Question: I set Qt Creator to <URL>:

I then tested it with this code:
'''
try {
throw std::runtime_error("error");
} catch (std::exception &e) {
qDebug("%s", e.what());
}
'''
But it didn't break on 'throw std::runtime_error("error");'. I'm using CDB, not GDB, <URL>.
There is <URL>, the debugger is CDB 6.2.9200.16384.
This is what I'm getting in the CDB log window (I made a diff between the CDB log with and without the breakpoint):
'''
<bu100400 CxxThrowException
<!qtcreatorcdbext.breakpoints -t 1 -v
<!qtcreatorcdbext.pid -t 2
dATTEMPT SYNC
d*** Bp expression 'CxxThrowException' contains symbols not qualified with module name.
1 breakpoint(s) pending...
*** Unable to resolve unqualified symbol in Bp expression 'CxxThrowException' from module 'C:\Windows\WinSxS+_microsoft.windows.common-controls_6595b64144ccf1df_5.82.7601.18201_none_ec80f00e8593ece5\comctl32.dll'.
'''
Full CDB log (in case needed): <URL>
@HansPassant's explained why it fails in the comments:
> Keep in mind that you are using a very old version of MSVC++, big changes at VS2012. The pastebin shows it being out of sync pretty badly, never getting to the DLL that contains __CxxThrowException@8 (MSVCR90D.dll) before the exception is thrown. It is simple with the sxe debugger command, automatic break when any exception is thrown.. Maybe you shouldn't be using QT's UI at all, it looks too gimpy. - Hans Passant 10 hours agoJust look at the trace, the debugger shows what DLLs it is searching for "CxxThrowException". It never gets to msvcr90d.dll. And the exception is thrown while it is searching for the symbol after which it all ends. Completely out of sync. - Hans Passant 56 mins ago
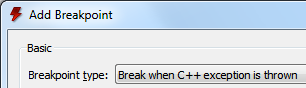
Answer: I'll just write up why this is going wrong, a workaround is going to be difficult to find. The debugger trace in your pastebin tells the tale.
The basic issue is that the communication between the debugger and the QT front-end is rather poor. And in your case it gets out of sync, QT doesn't wait long enough for the debugger to complete the command. QT tries to set a breakpoint on the 'msvcr90d.dll!__CxxThrowException@8' function, the one that raises a C++ exception in the Microsoft CRT. This function can be present in more than one executable file if the program uses multiple CRTs. A pretty common mishap, caused by building with /MT. And sometimes intentional if you use a well-isolated DLL that you interface with by using COM.
This takes a while as you might imagine, the complaint in the linked question, the debugger has to plow through the symbol information for every DLL that's loaded. It will take especially long if the PDB for the DLL needs to be downloaded from the symbol server and doesn't otherwise get cached so it is available the next time you debug. Not your issue afaict, it does setup the cache location to C:\Users\sasho\AppData\Local\Temp\symbolcache. Go have a look-see to verify that you do see PDBs for the operating system DLLs there.
This operation is tricky, the debugger doesn't give a good signal that it is done searching the DLLs. What the QT do is verify the debugger feedback against the list of DLLs it obtained. It does not do that, it issues the 'g' command before the debugger is done searching. Could be a timeout that is too short but it actually looks like QT doesn't count on the debugger performing this command in the background. A convenience to a human, not exactly very helpful here :)
There ought to be a way to configure CDB to not perform this search in the background. This is well-hidden, I don't see anything in the debugger.chm help file but it probably wasn't updated in a while. Google doesn't help either. I'd recommend you ask a question about it. Most significantly perhaps is that you have a rather major mismatch in version numbers. The compiler you use is 2008 vintage, the debugger is quite new, SDK 8.0 version, I can't tell what QT version you use.
So a possible workaround is to intentionally use an older version of CDB, one that's more likely to have been tested with the QT front-end version you use. Download the corresponding SDK version, version 6.0 matches the VS2008 time frame. I the "Debugging Tools for Windows" was still a separate download back then and not yet included in the SDK. Another workaround is to stop relying on the friendly QT front-end and learn to drive CDB from the command prompt. Moderately more useful is WINDBG, uses the same debugging engine but has a GUI interface. Just moderate, it is still mostly prompt driven. You do lose several days of your life learning the commands however. Getting the debugger to break when an exception is thrown is trivial, use the 'sxe' command.